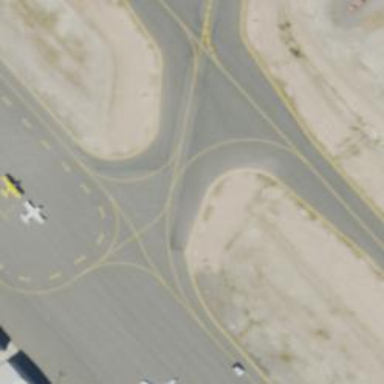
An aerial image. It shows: Image of taxiway at airport.